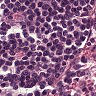
Metastatic tissue present: no